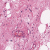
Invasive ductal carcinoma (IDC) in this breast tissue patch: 0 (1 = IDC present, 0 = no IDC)